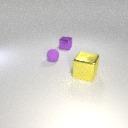
small purple rubber sphere to the left of small purple metal cube